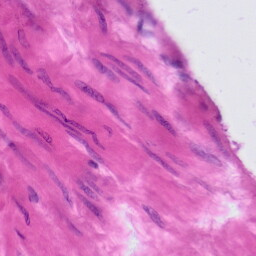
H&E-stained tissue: Prostate